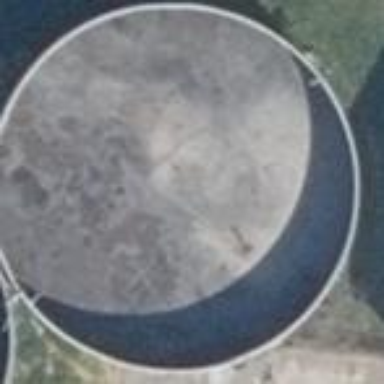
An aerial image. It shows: Silo building.